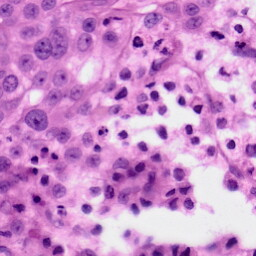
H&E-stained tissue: Skin